Field crop: maize
Growth stage: 2
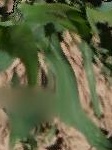
Species: maize